Question: The following simple program runs fine in my Pycharm editor but I keep getting "Invalid syntax" errors when I run the same code directly on my Python 3.6.4 command line. See screenshot.  Please help identify the issue.
'''
def lucky_number(name):
number = len(name) * 9
print("Hello " + name + ". Your lucky number is " + str(number))
lucky_number("Kay")
lucky_number("Cameron")
'''
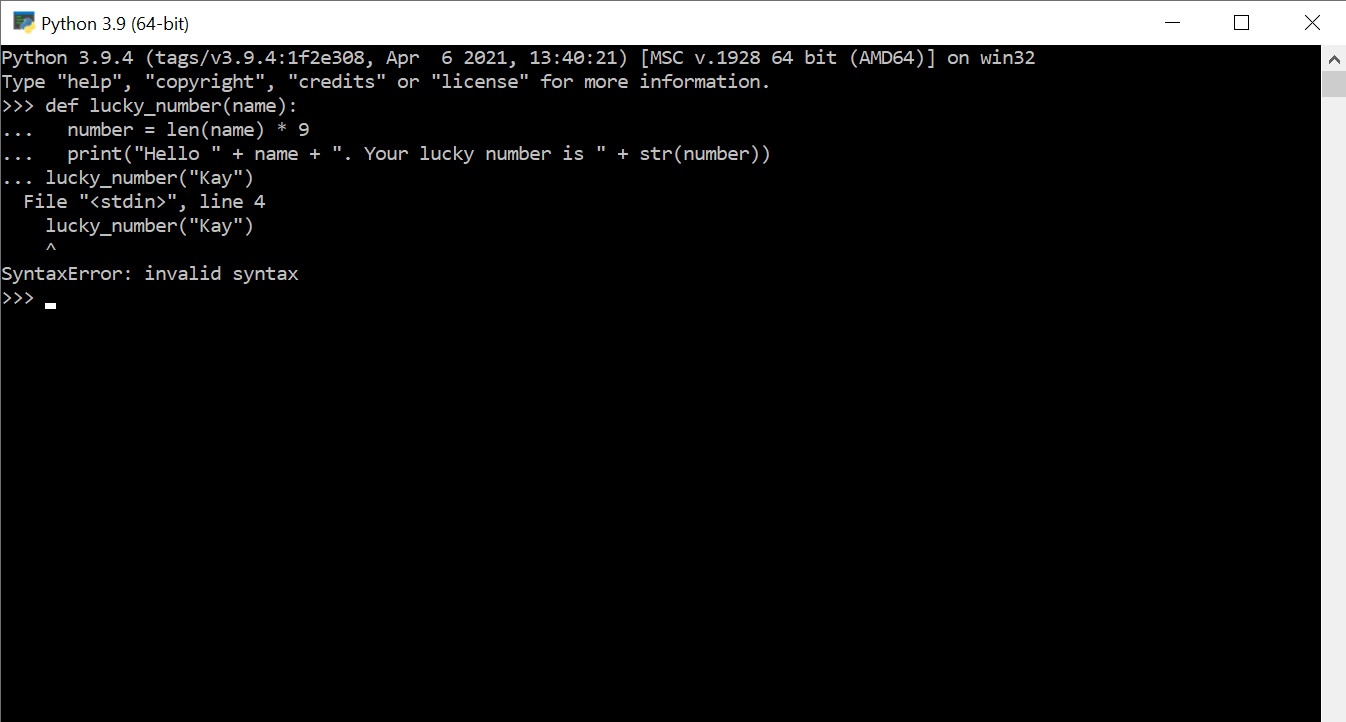
Answer: Do you see the three dots on the left? When you type a function in REPL (your console), you need to Enter two times to effectively define your block - that can be a function, a for loop, and so on.
By the way, in your posted code there are smart quotes, that as other said, can lead to a SyntaxError; but in your screenshot looks fine, so probably there was a problem with typing them on StackOverflow.